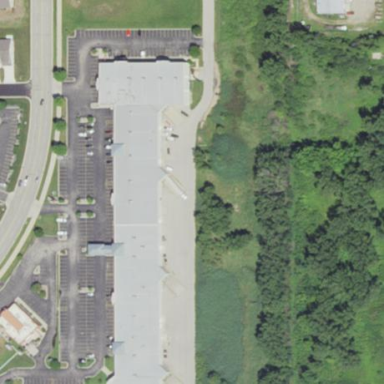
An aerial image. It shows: Retail building housing restaurant.